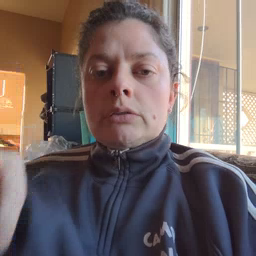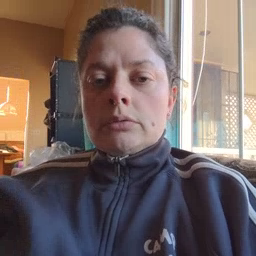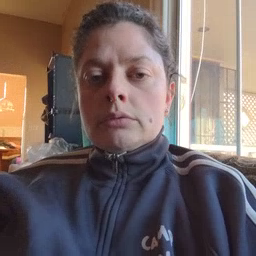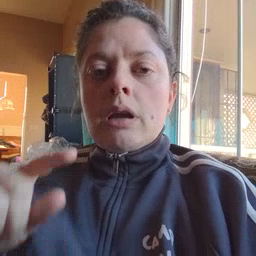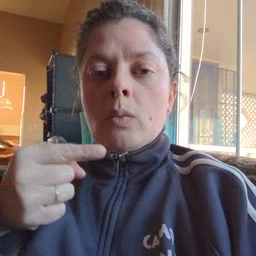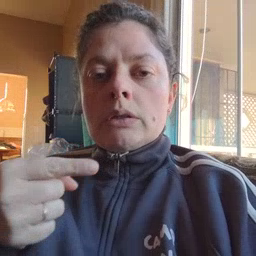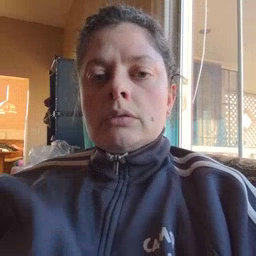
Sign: owie